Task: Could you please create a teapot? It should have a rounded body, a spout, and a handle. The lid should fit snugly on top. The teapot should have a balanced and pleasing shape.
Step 190:
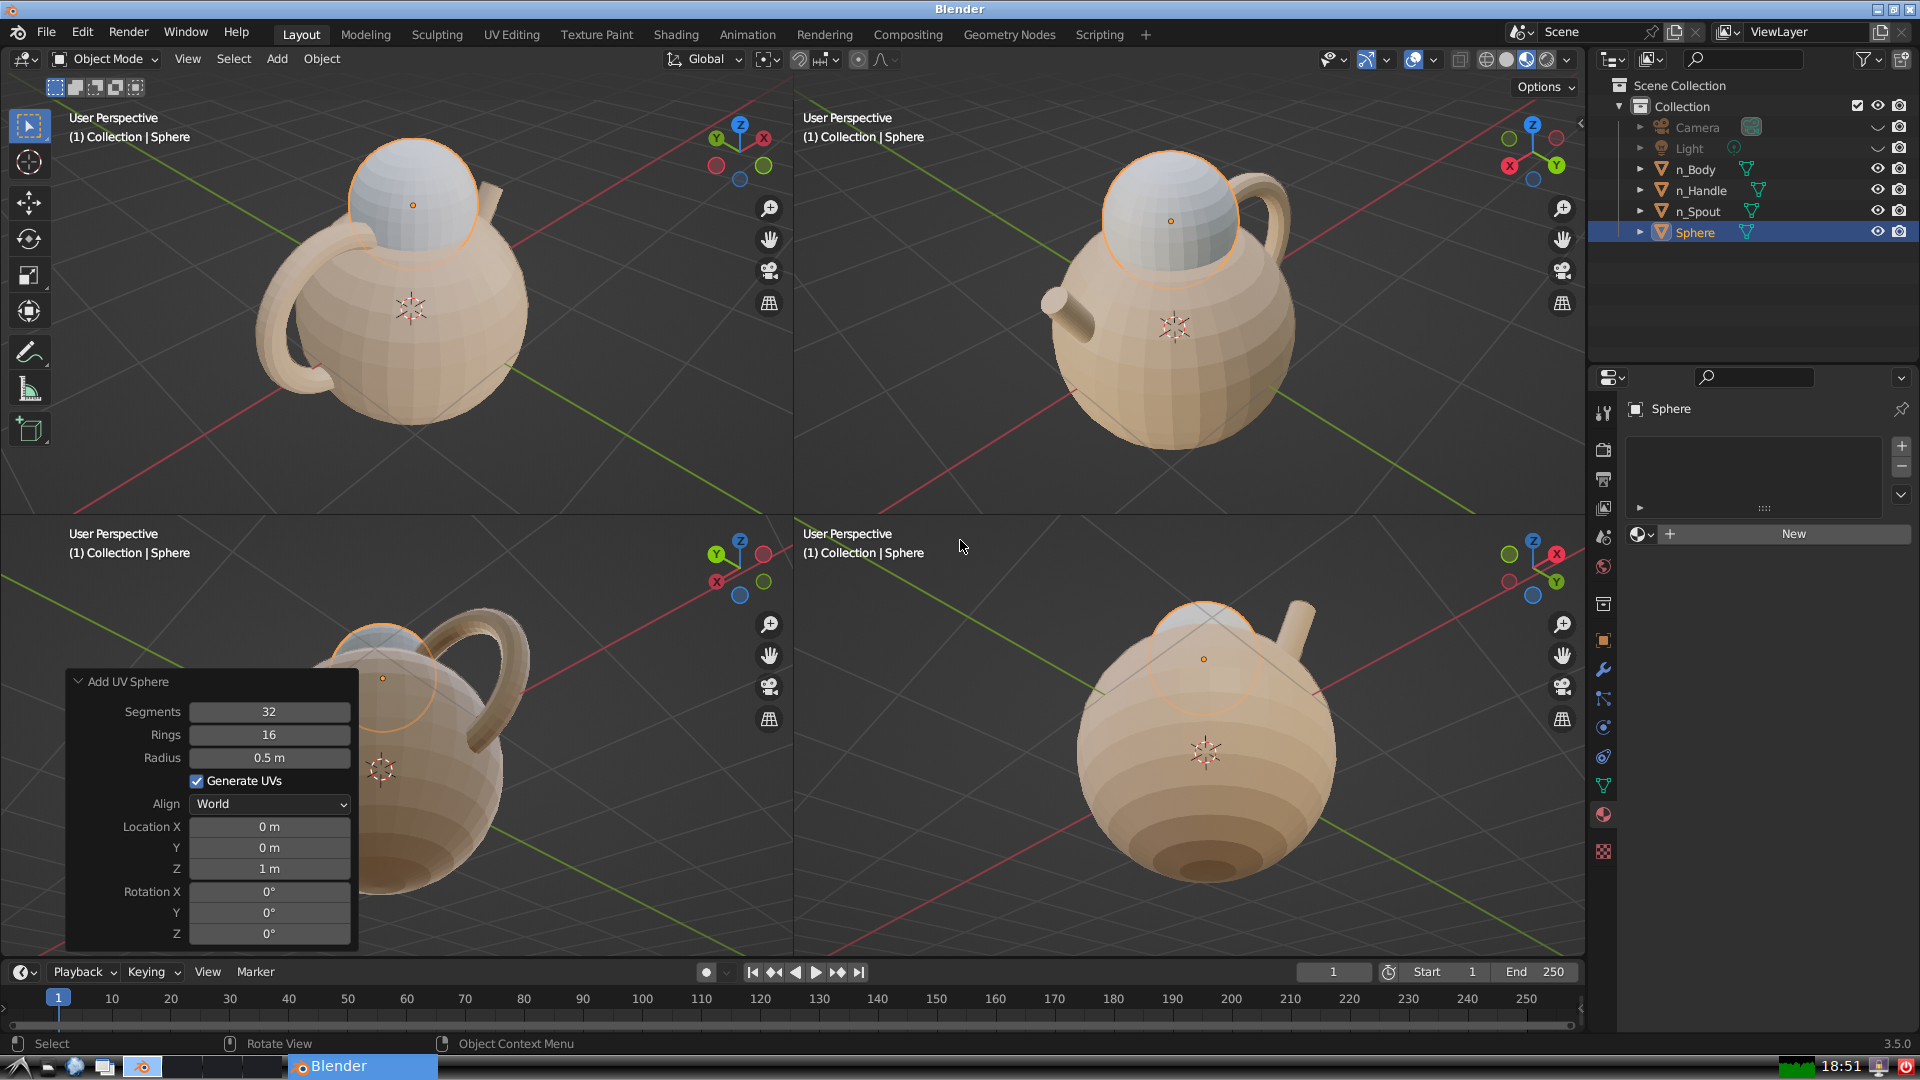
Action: {"mouse_move": [1608, 631]}